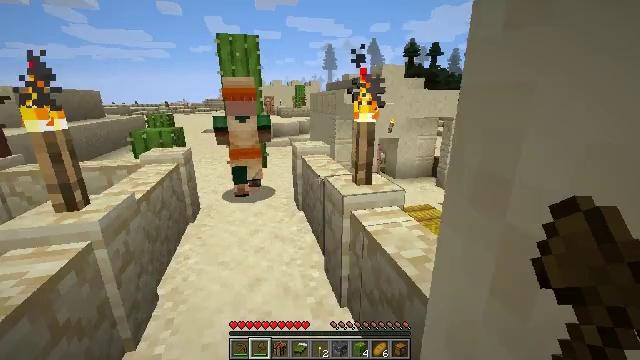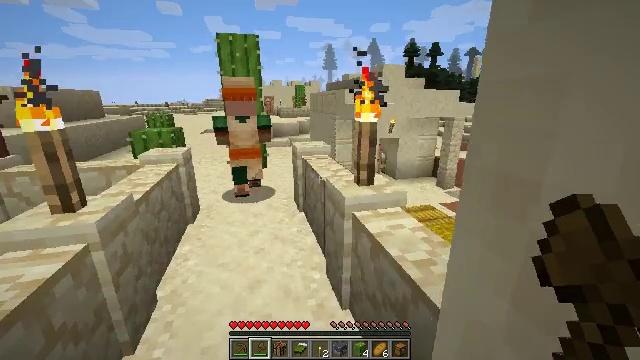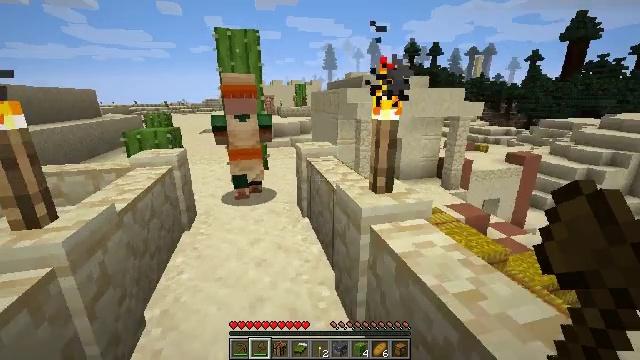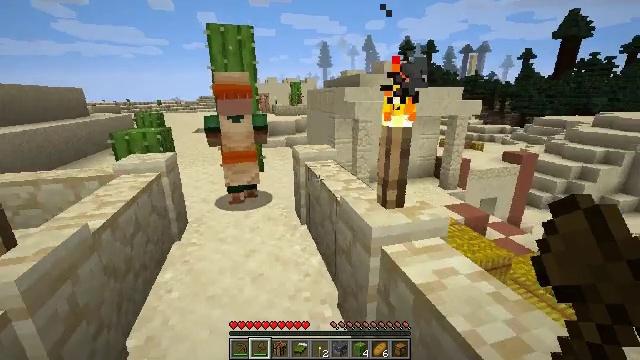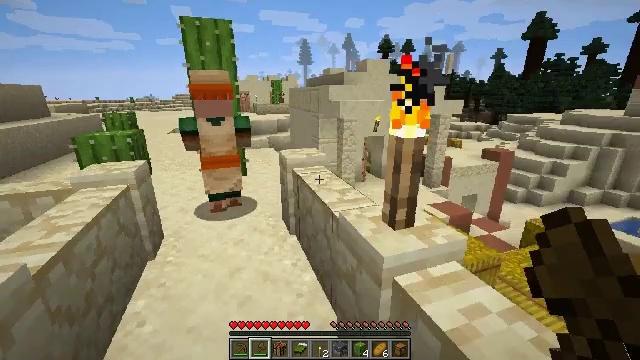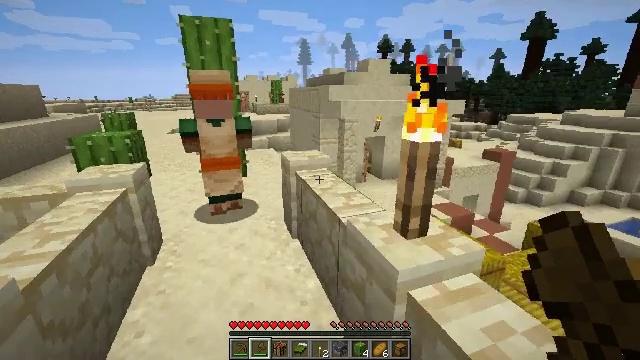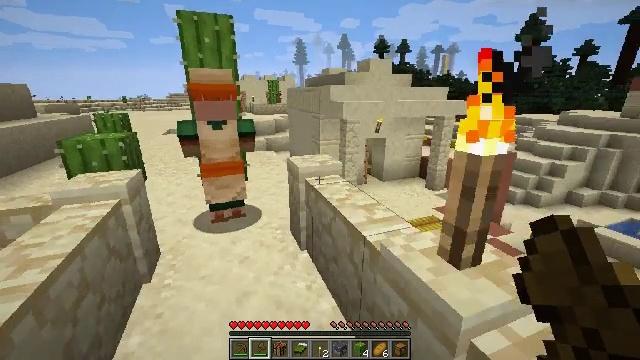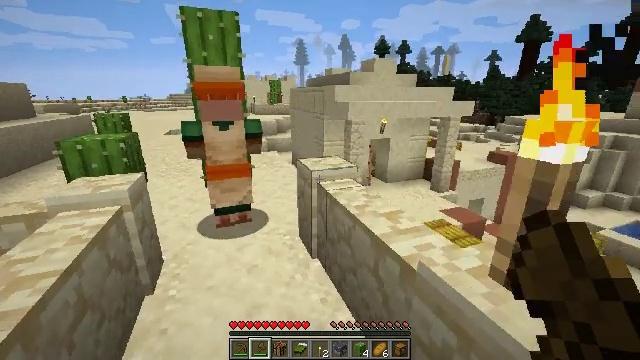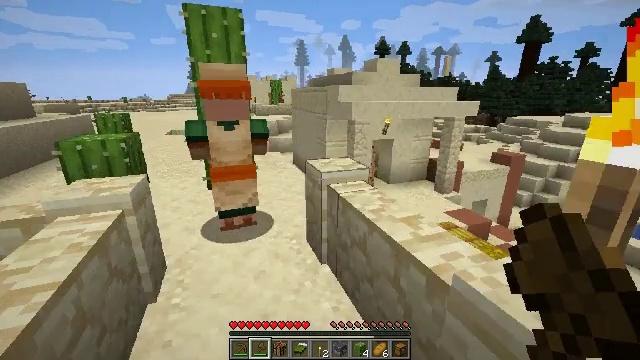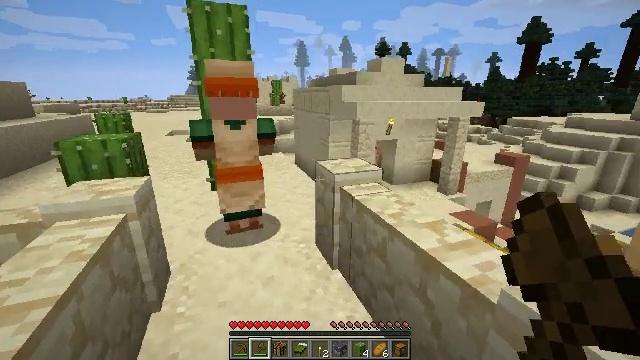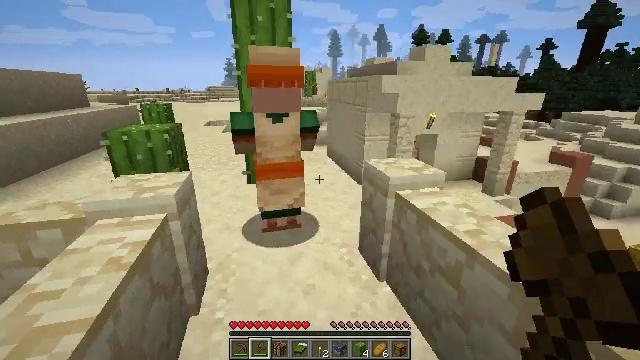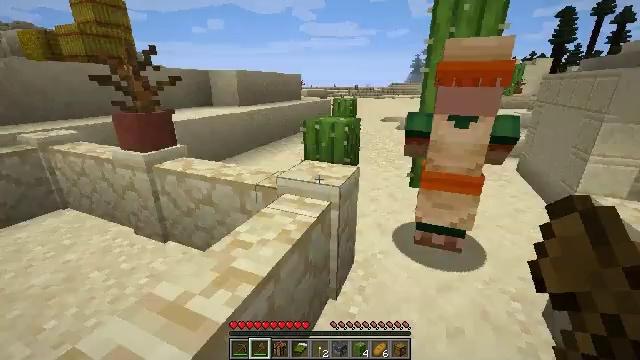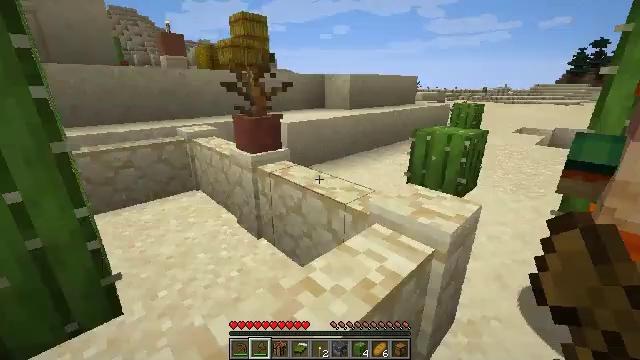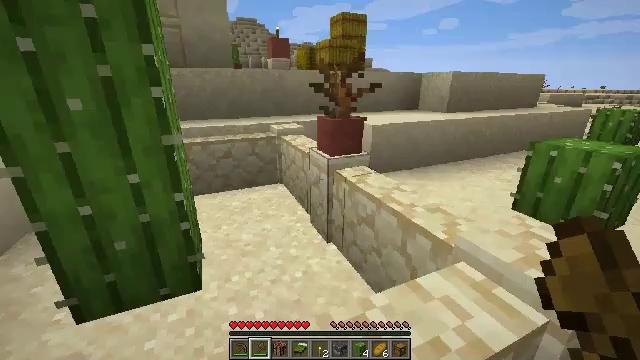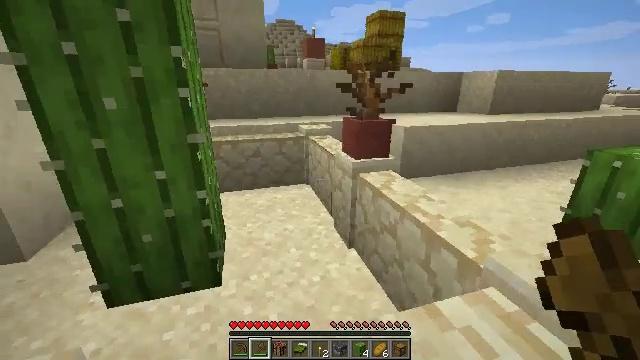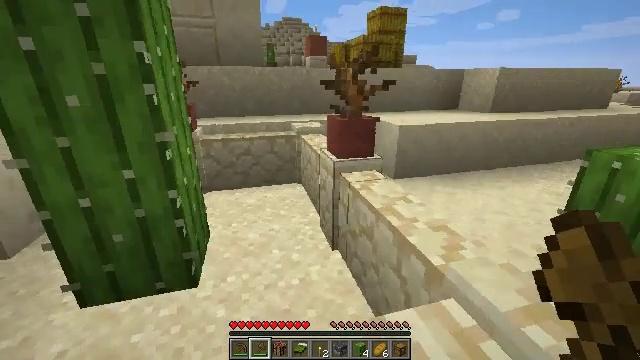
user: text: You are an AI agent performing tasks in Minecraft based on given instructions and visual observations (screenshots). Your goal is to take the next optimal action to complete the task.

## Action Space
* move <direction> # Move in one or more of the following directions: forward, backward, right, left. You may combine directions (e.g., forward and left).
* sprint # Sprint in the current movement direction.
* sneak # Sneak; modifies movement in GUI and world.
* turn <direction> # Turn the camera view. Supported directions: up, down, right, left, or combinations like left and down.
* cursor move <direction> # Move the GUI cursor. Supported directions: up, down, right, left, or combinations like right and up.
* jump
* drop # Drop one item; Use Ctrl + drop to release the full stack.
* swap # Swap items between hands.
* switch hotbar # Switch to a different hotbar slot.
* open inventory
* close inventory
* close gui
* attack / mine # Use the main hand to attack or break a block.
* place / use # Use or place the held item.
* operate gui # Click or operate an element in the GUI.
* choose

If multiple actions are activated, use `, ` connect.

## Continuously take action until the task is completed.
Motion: motion action
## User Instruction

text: Gather hay blocks from the farm.
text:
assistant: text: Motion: move forward
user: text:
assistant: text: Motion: move forward
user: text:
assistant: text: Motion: move forward, turn right
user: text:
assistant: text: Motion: move forward and move left, turn right
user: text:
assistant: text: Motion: move forward and move left
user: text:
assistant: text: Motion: move forward and move left
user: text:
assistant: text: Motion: move forward and move left
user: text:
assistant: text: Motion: move forward and move left
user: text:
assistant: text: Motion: move forward and move left
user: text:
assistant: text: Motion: move forward, turn left and down
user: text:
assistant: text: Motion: move forward, turn left
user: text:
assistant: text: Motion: move forward, turn left
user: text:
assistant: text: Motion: move forward and move right, turn left
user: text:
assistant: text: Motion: move forward and move right, turn left
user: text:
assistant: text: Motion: move forward and move right, turn left
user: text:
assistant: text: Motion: move forward and move right, turn left and down
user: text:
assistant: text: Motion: move right, turn left
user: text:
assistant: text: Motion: move right, turn left
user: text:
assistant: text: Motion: move right, turn left
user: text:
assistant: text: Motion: move right
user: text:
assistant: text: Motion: no_op
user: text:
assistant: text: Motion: no_op
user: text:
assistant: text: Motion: turn left
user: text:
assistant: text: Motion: turn left and up
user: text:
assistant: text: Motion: no_op
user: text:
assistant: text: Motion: turn left and up
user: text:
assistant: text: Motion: turn left and up
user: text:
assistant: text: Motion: turn left and up
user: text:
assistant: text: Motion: turn left and up
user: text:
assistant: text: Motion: turn left and up